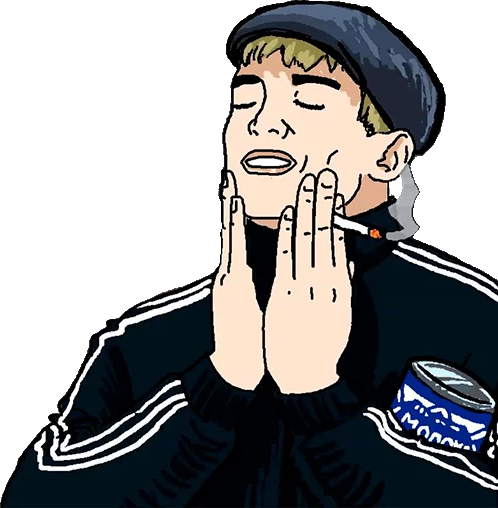
Label: 5_Feels_Good